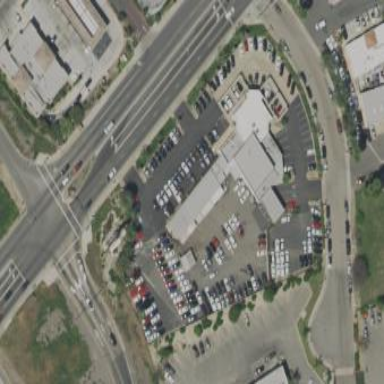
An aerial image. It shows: Commercial building used for car-related activities.